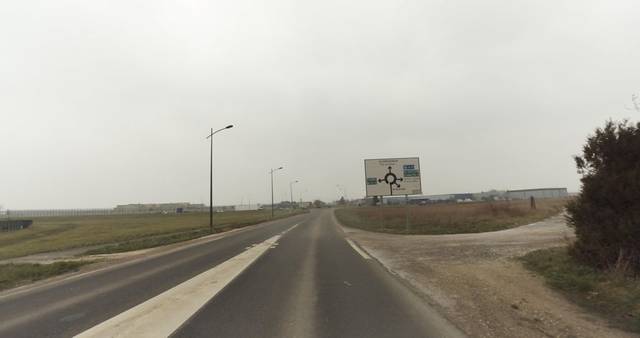
Region: France
Coordinates: 48.068, 1.364